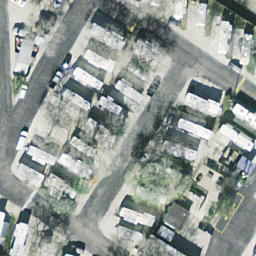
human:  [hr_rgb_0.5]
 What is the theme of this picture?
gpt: mobile home park

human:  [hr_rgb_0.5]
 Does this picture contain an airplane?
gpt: no

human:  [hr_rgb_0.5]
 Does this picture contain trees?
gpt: yes

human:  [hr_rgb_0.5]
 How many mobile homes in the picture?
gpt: twenty-seven

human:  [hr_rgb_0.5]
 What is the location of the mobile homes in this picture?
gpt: left and right